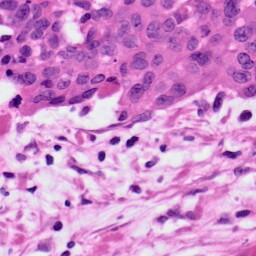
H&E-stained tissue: Ovarian